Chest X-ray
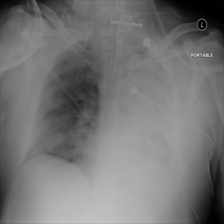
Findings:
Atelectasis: negative
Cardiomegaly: negative
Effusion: negative
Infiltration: positive
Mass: negative
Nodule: negative
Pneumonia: negative
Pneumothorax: negative
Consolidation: negative
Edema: negative
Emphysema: negative
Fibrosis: negative
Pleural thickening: negative
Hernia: negative